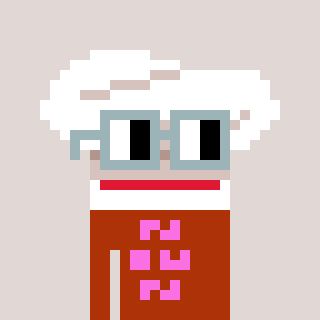
a pixel art character with square dark gray glasses, a chef hat-shaped head and a hotbrown-colored body on a warm background